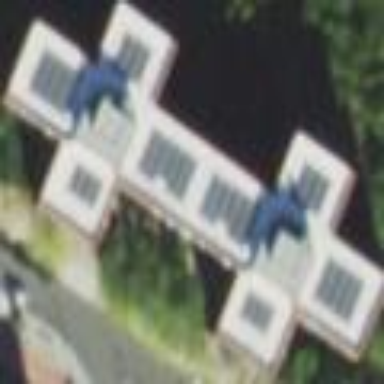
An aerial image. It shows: Block of apartments with flat concrete roof.